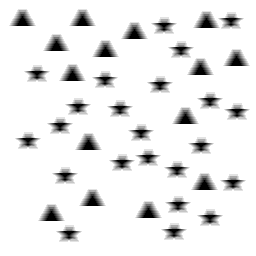
Squares: 0
Triangles: 15
Stars: 23
Total shapes: 38